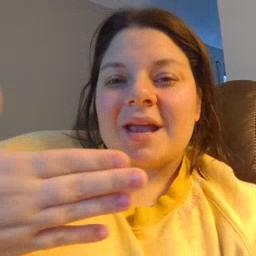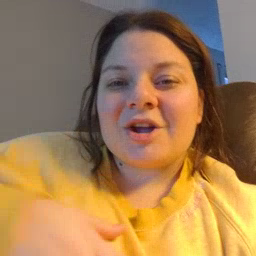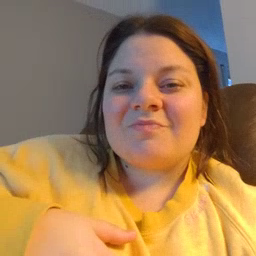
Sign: thankyou